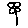
Label: flower